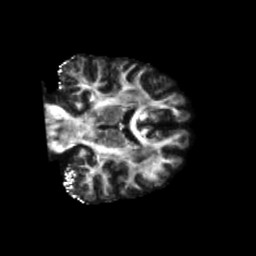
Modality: FA
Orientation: coronal
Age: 78
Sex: female
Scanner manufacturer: siemens
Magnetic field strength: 3 T
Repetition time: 5.47 s
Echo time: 0.0854 s